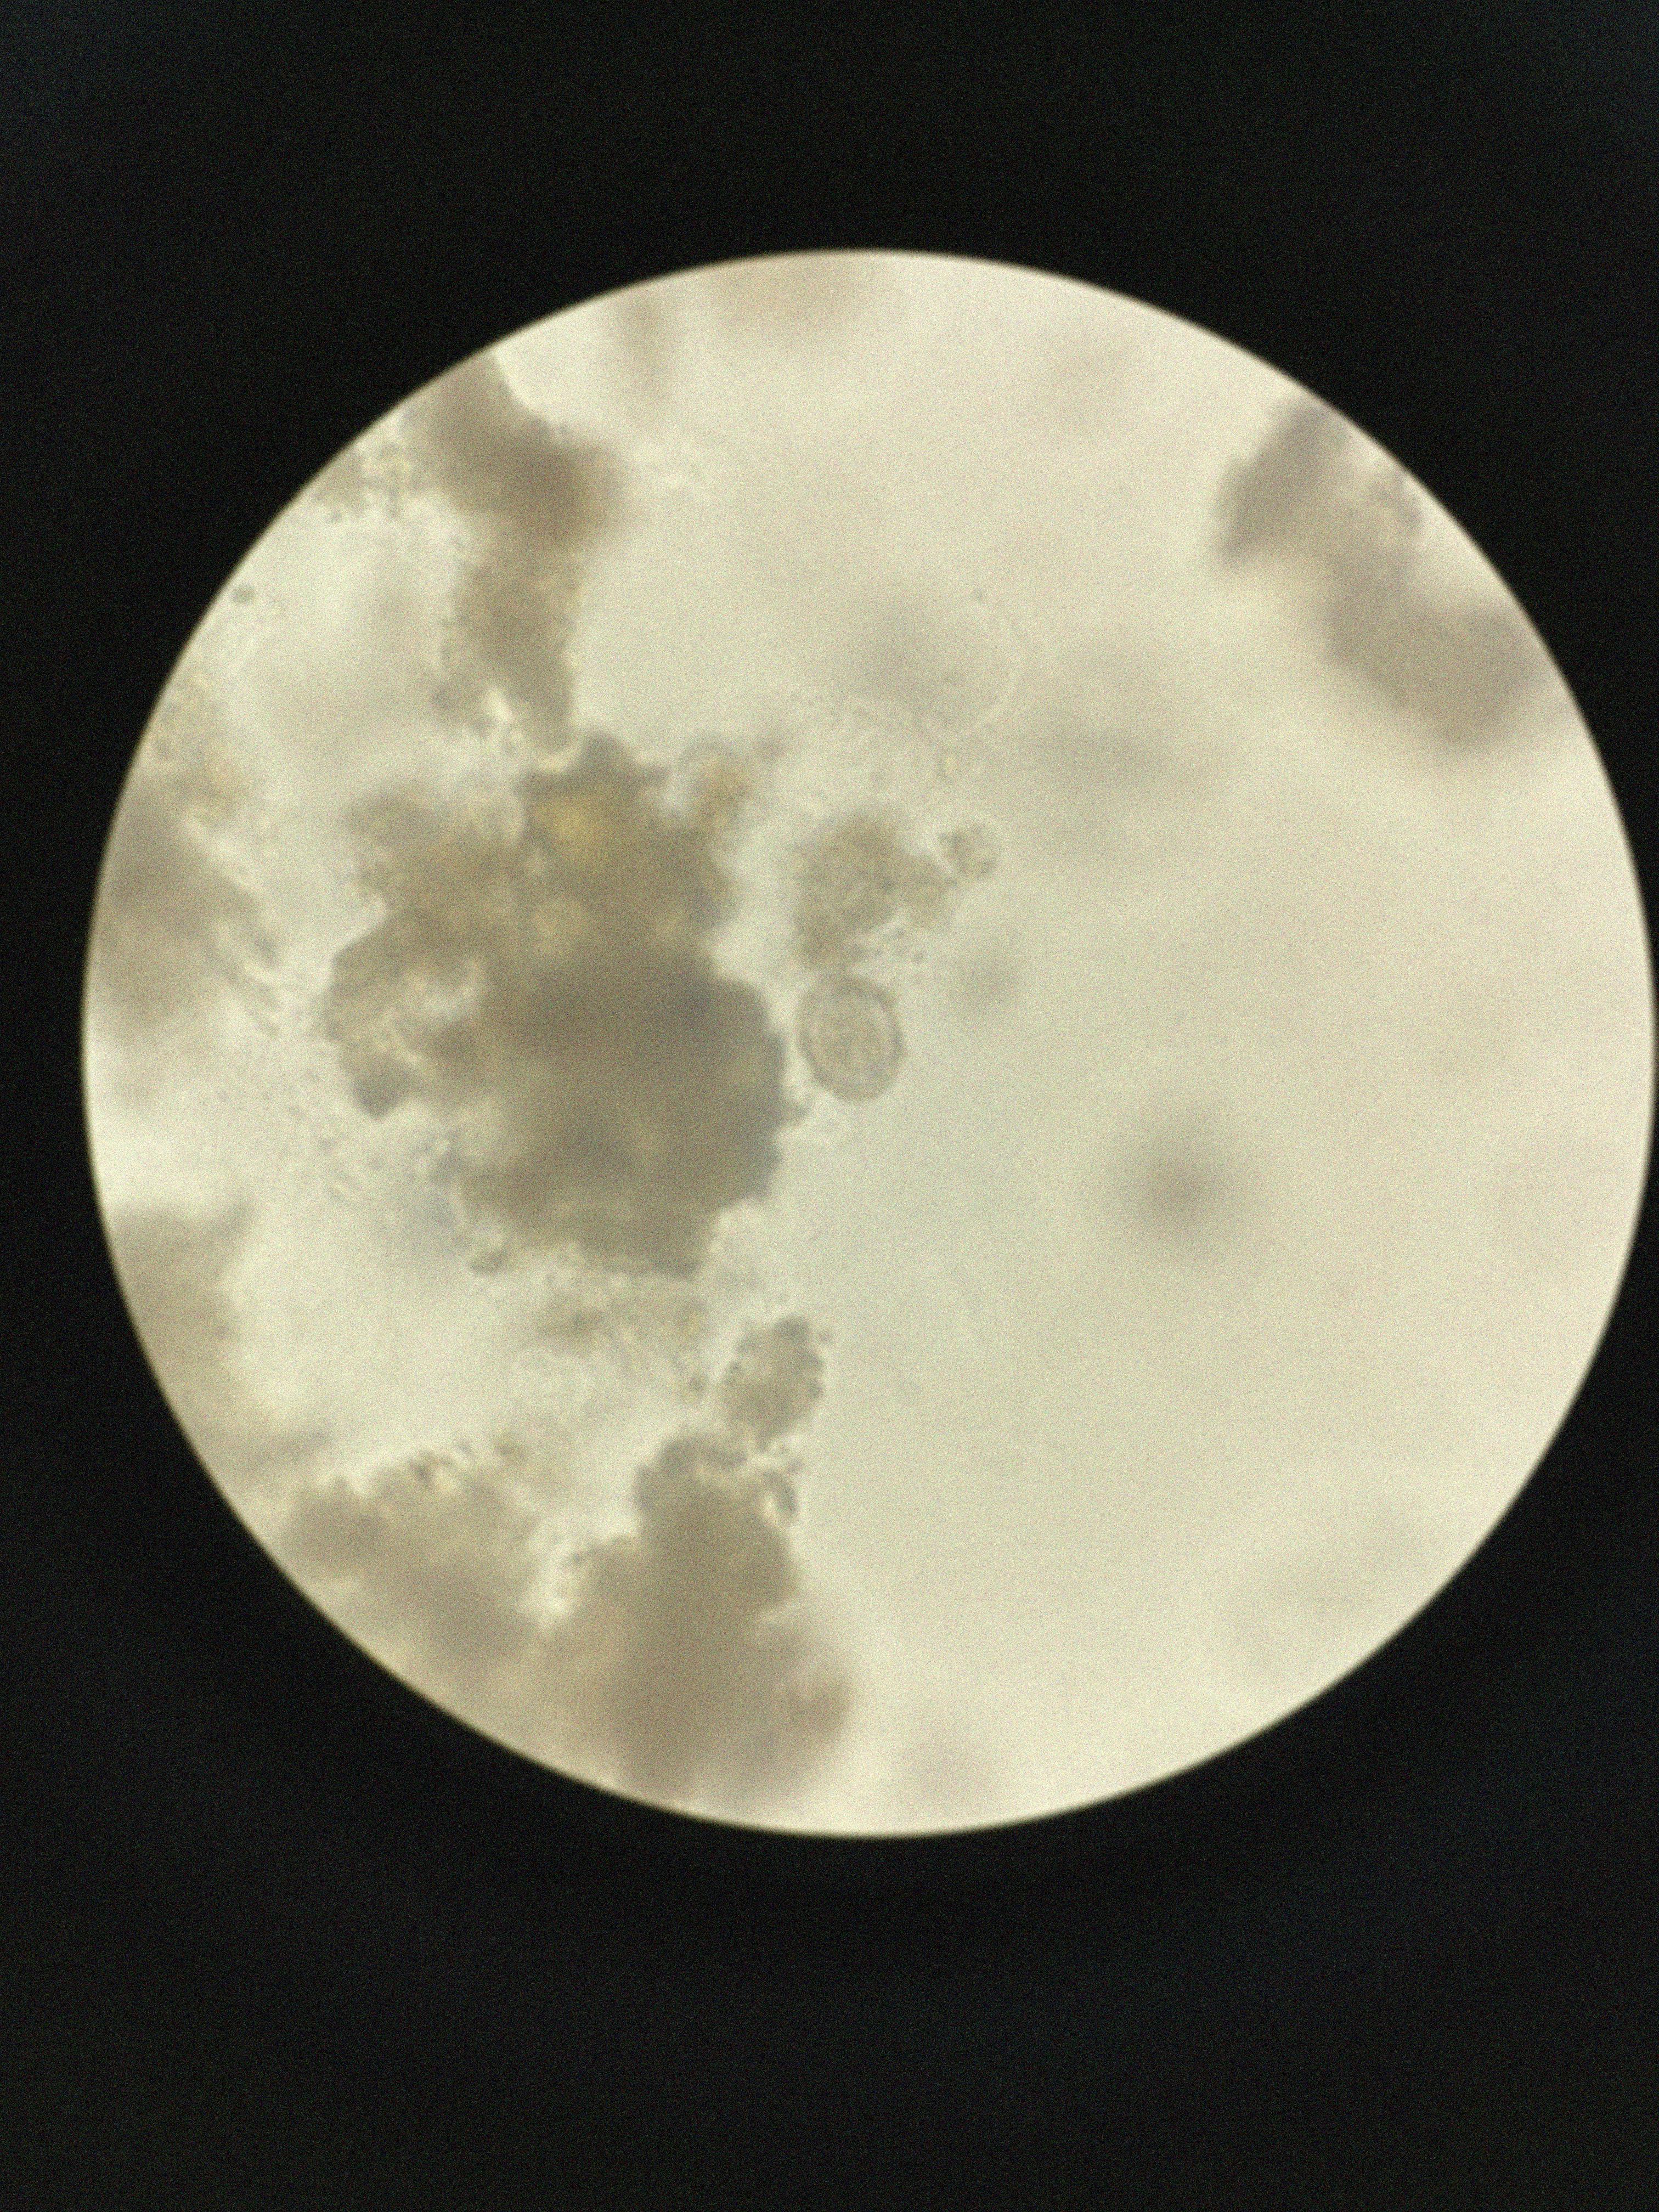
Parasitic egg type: Hymenolepis nana